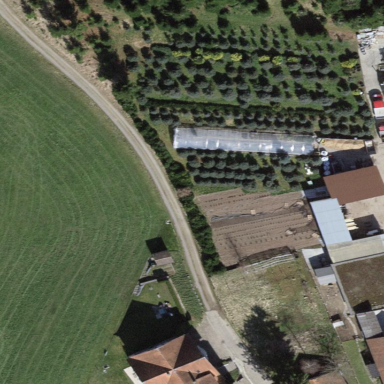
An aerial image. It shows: Plant nursery area.